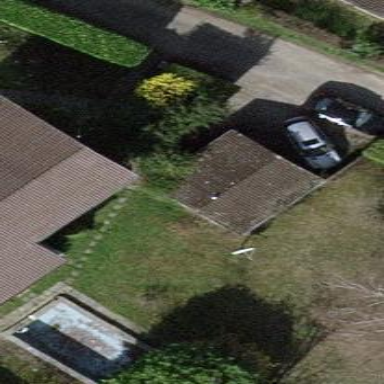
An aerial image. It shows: Garage.